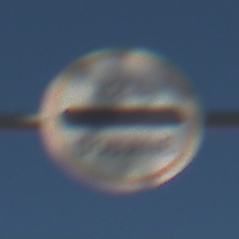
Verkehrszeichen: Zollstelle
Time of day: Midday
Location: Outdoor (Nature)
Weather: Clear
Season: Summer
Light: Natural